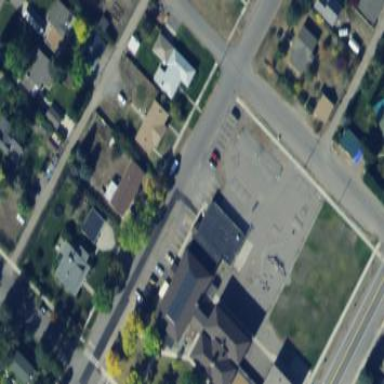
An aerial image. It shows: School building.